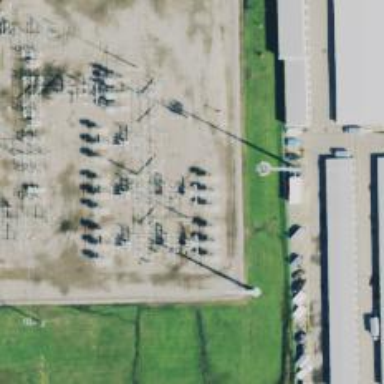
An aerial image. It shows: Switch for power supply.